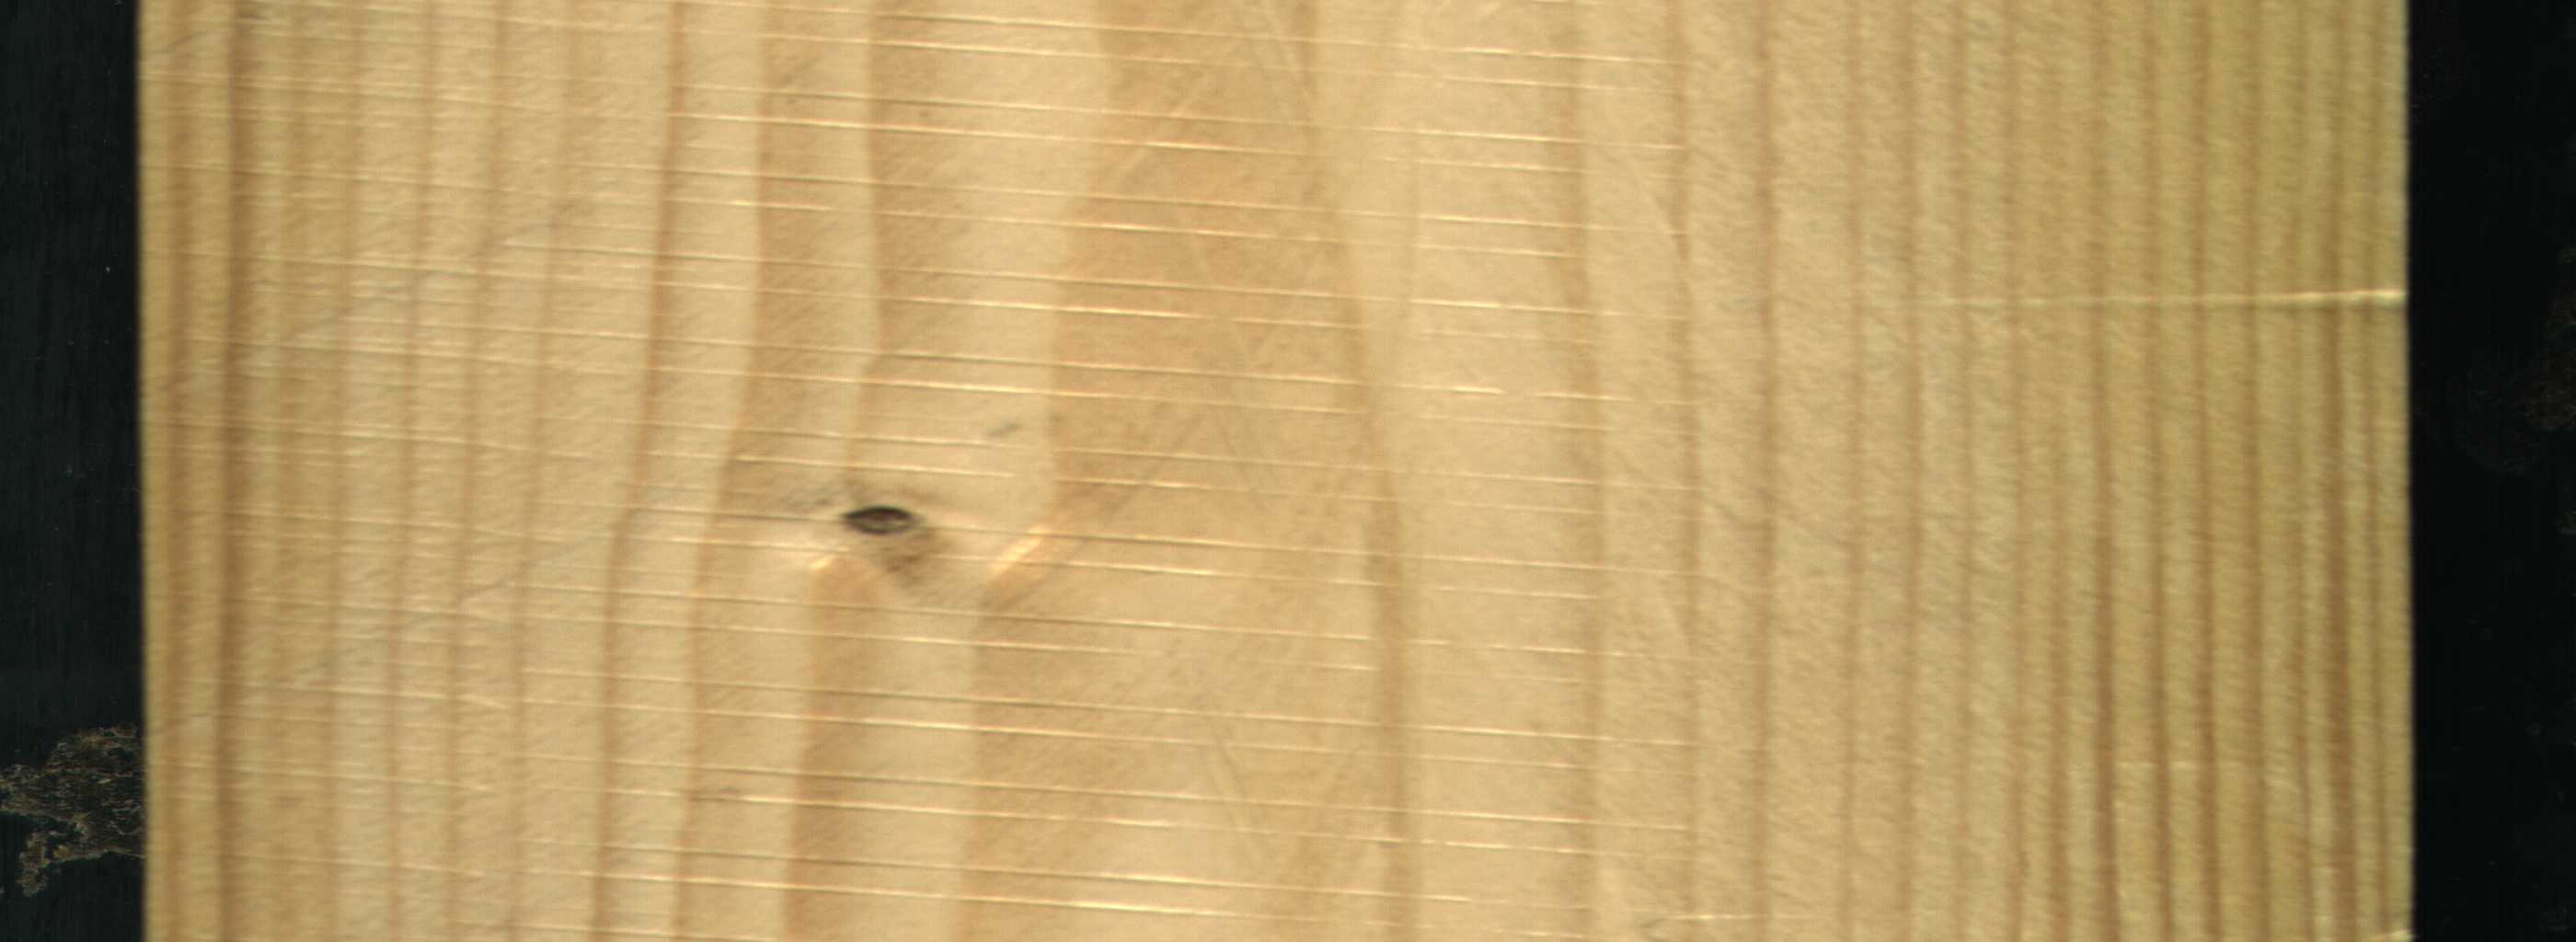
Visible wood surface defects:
Dead_Knot